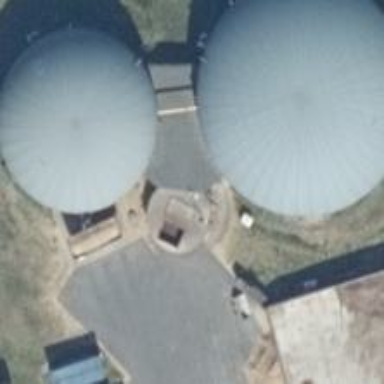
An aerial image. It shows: Round storage tank building.